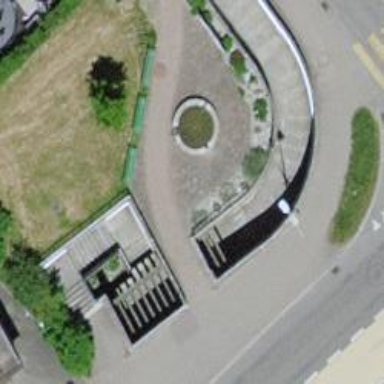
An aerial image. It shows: Bench for seating.